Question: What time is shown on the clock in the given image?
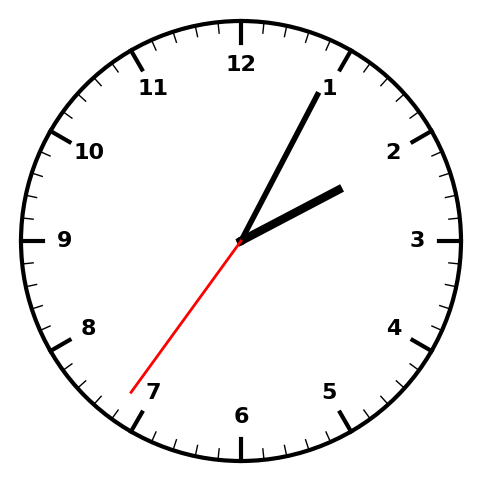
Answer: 02:04:36